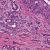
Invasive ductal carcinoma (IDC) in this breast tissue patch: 1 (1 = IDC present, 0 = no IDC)